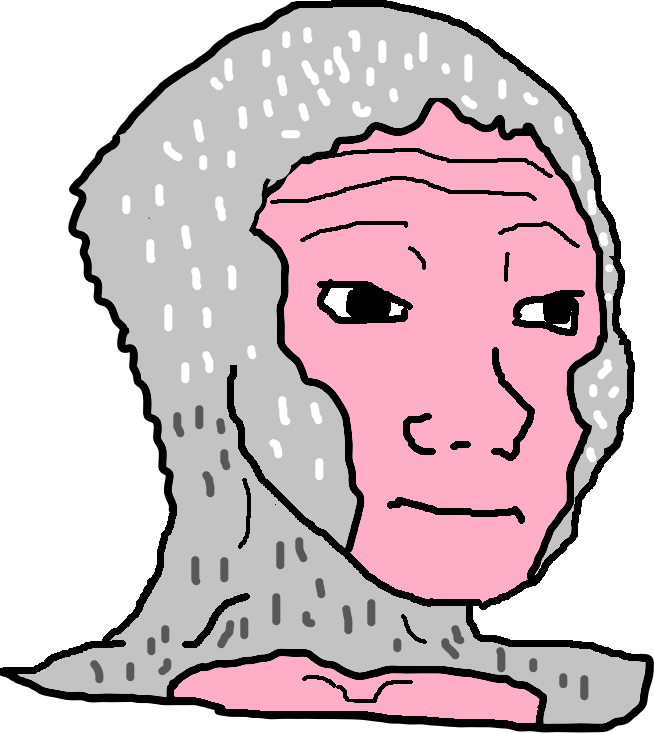
Label: 5_Animal